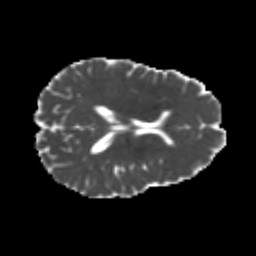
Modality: MD
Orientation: axial
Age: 21
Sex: female
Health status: healthy
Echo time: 0.074 s